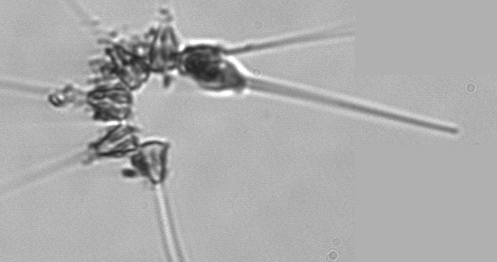
Label: Asterionellopsis_glacialis